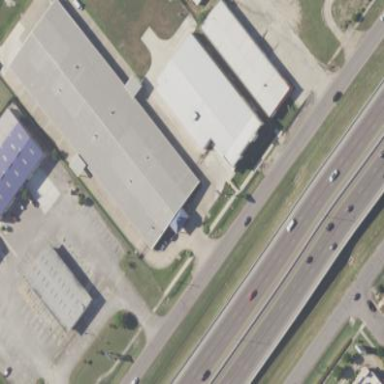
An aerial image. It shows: Warehouse building.